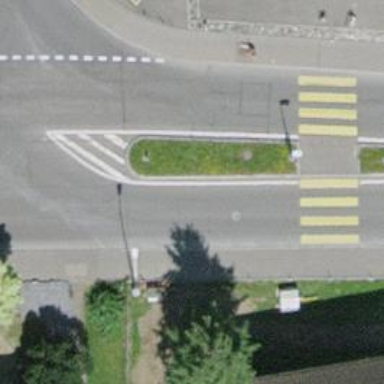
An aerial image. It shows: Traffic calming island.